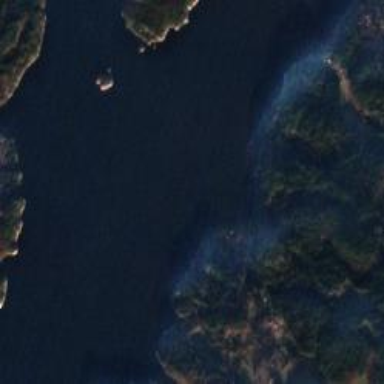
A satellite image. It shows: Beautiful bay with natural surroundings.